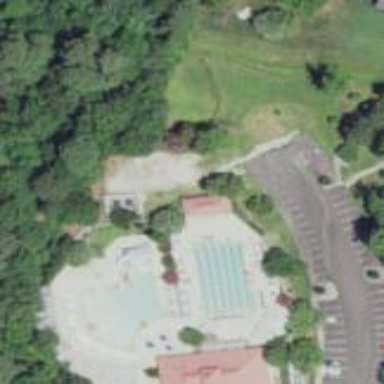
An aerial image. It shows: Swimming pool within leisure land area designed for swimming activities.